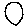
Label: circle